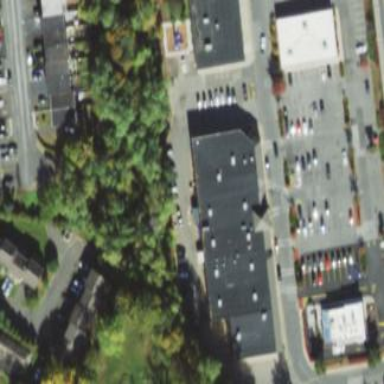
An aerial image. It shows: Retail area.